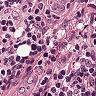
Metastatic tissue present: no